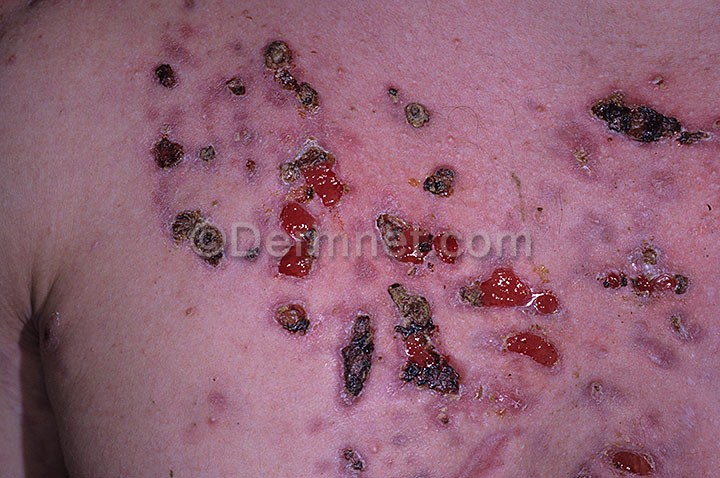
Disease: Acne and Rosacea Photos